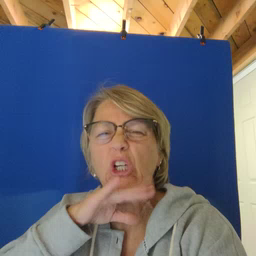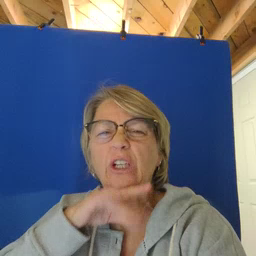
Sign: dirty